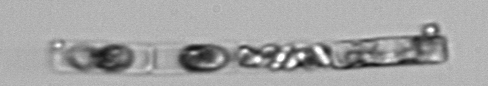
Label: Guinardia_delicatula_TAG_internal_parasite